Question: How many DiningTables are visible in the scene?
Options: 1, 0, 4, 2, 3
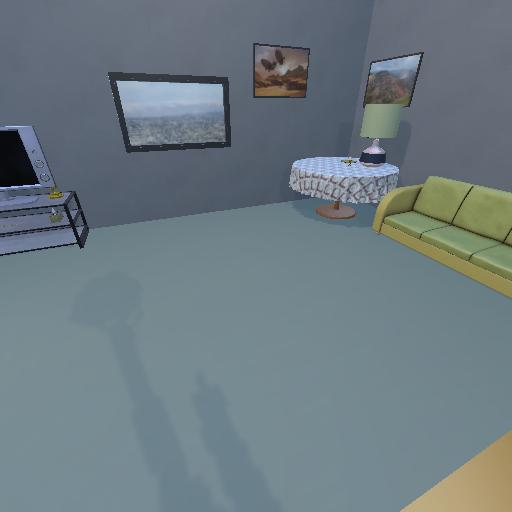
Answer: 1